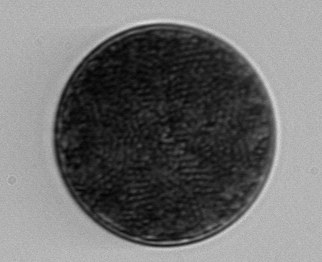
Label: Coscinodiscus